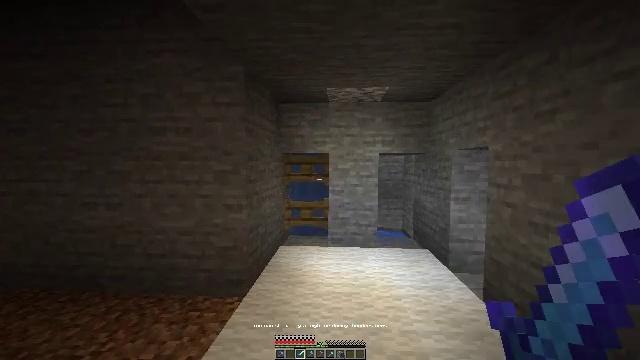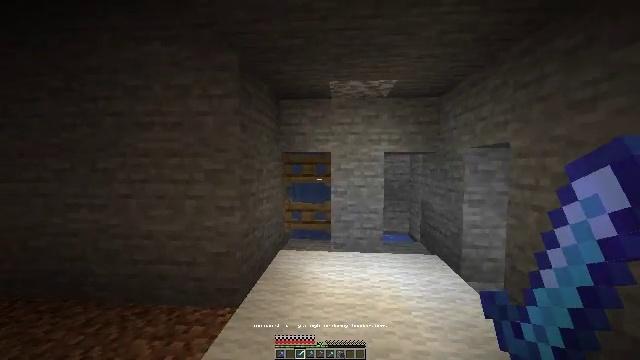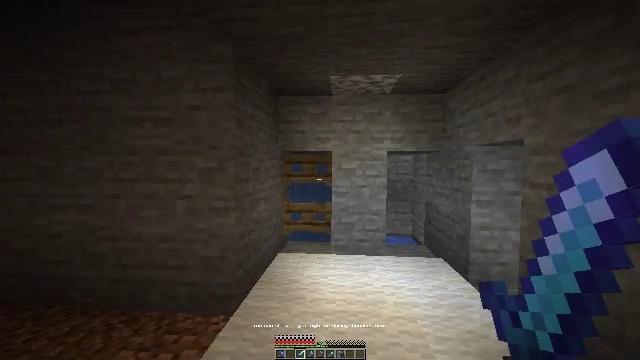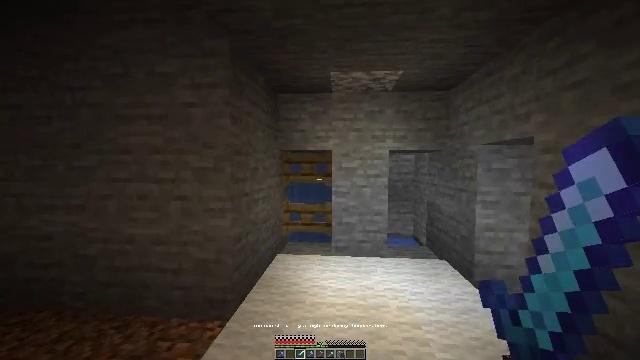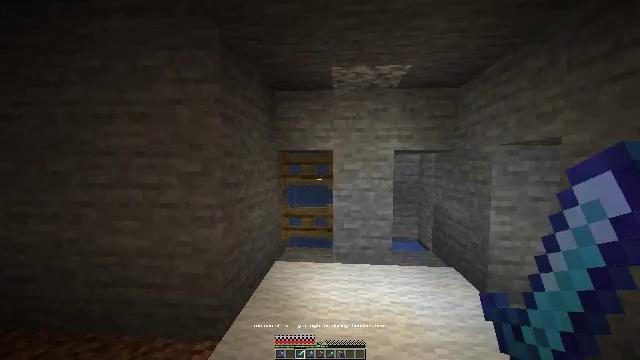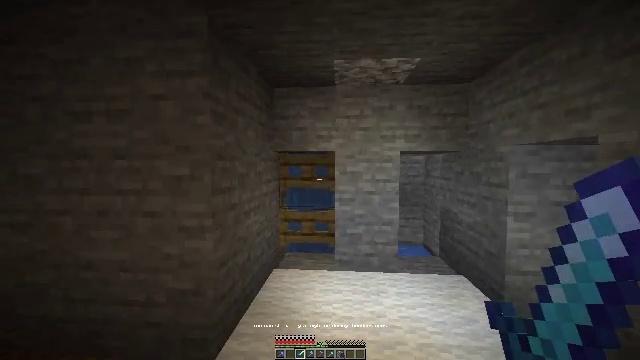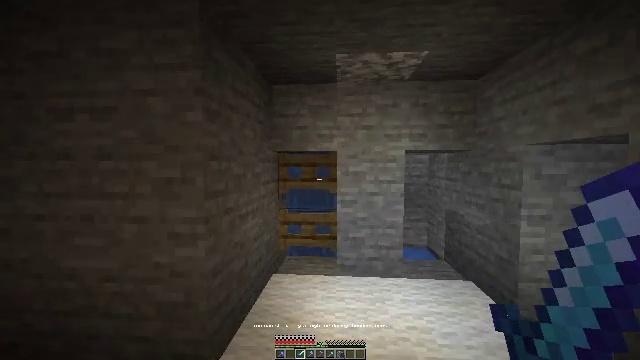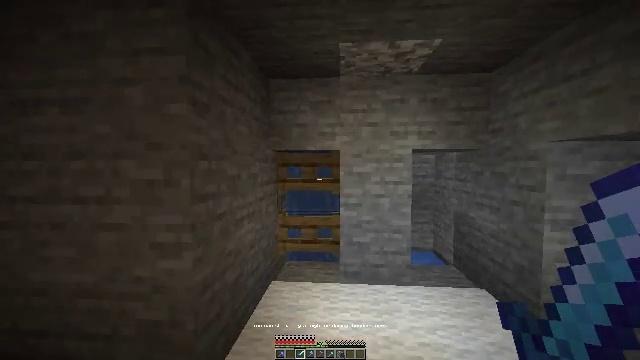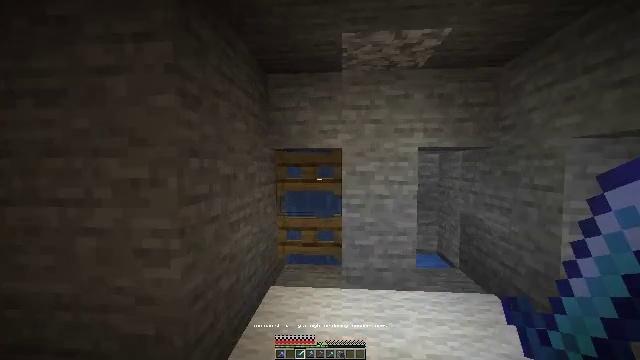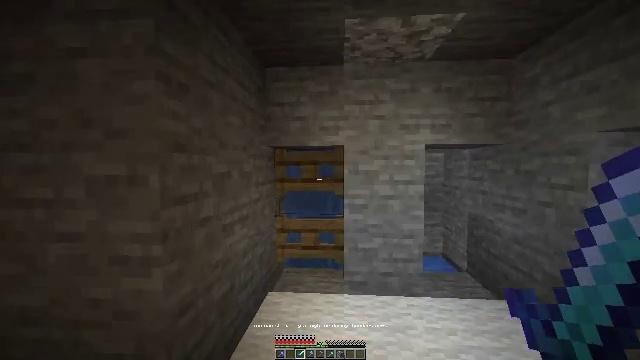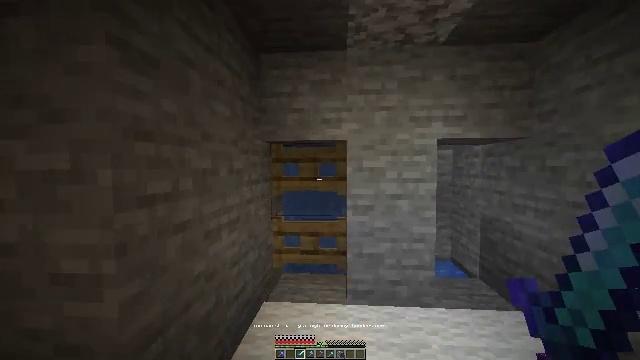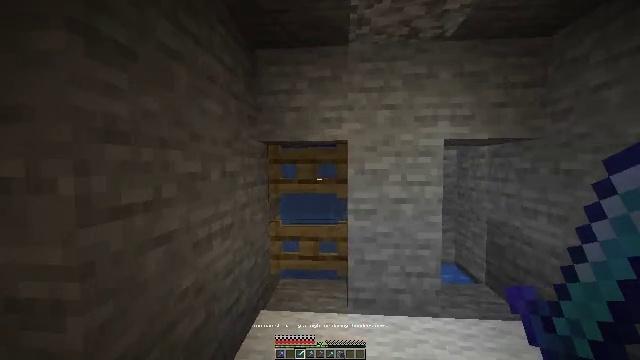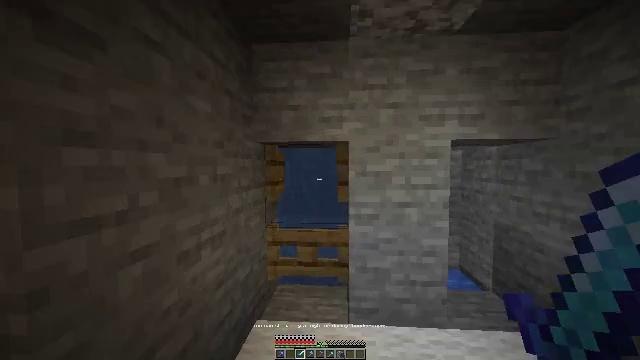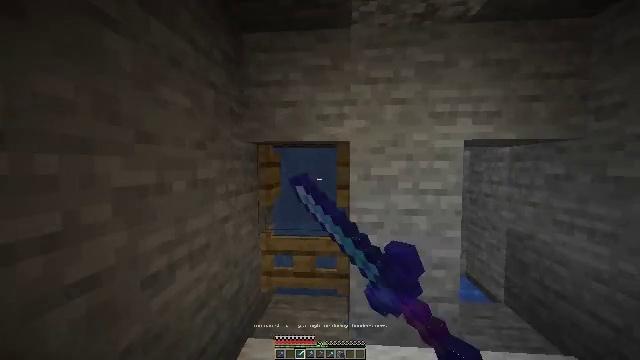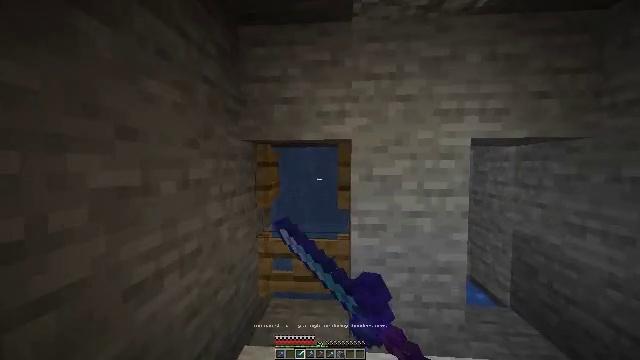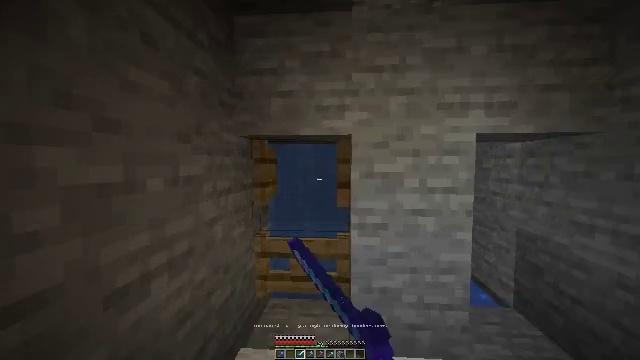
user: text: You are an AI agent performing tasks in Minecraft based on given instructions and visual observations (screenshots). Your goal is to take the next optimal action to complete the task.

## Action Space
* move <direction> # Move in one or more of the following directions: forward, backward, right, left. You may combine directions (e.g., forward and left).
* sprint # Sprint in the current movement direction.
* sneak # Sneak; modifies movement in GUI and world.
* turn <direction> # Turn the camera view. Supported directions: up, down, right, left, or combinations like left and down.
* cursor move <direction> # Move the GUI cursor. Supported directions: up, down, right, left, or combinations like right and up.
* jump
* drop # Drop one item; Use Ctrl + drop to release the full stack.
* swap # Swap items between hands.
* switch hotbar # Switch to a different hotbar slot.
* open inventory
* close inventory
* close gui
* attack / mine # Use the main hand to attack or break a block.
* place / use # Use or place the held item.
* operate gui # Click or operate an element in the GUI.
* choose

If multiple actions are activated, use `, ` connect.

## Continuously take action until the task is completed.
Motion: motion action
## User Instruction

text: Collect vines by mining them.
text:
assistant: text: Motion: move forward
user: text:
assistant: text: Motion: move forward
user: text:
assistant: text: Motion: move forward, use / place
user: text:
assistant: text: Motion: move forward, use / place
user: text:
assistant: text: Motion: move forward, use / place
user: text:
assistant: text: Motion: move forward, use / place
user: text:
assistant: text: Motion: move forward
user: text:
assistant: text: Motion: move forward
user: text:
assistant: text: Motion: move forward
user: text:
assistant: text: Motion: move forward
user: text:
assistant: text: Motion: move forward
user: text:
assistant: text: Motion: move forward, use / place
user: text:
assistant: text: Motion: move forward, use / place
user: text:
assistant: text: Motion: use / place
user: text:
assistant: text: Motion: use / place
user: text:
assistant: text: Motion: turn right and down
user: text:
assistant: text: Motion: turn right and down
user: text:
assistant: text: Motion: turn right and down
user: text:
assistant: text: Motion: use / place
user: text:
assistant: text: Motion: use / place
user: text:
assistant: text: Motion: use / place
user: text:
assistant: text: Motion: use / place
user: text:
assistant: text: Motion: no_op
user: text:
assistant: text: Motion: turn left
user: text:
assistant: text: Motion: turn left
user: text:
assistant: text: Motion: no_op
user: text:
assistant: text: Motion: no_op
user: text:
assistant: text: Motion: use / place
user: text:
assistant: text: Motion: use / place
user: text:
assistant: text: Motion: use / place